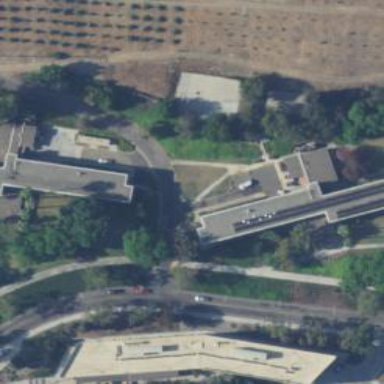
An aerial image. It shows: Dormitory building.